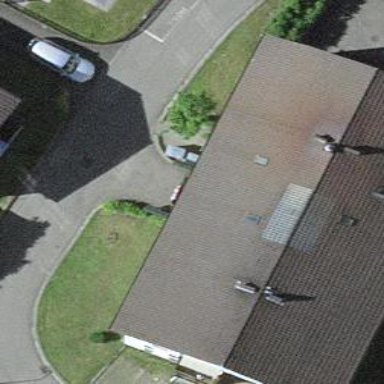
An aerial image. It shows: Gabled roof apartments building.